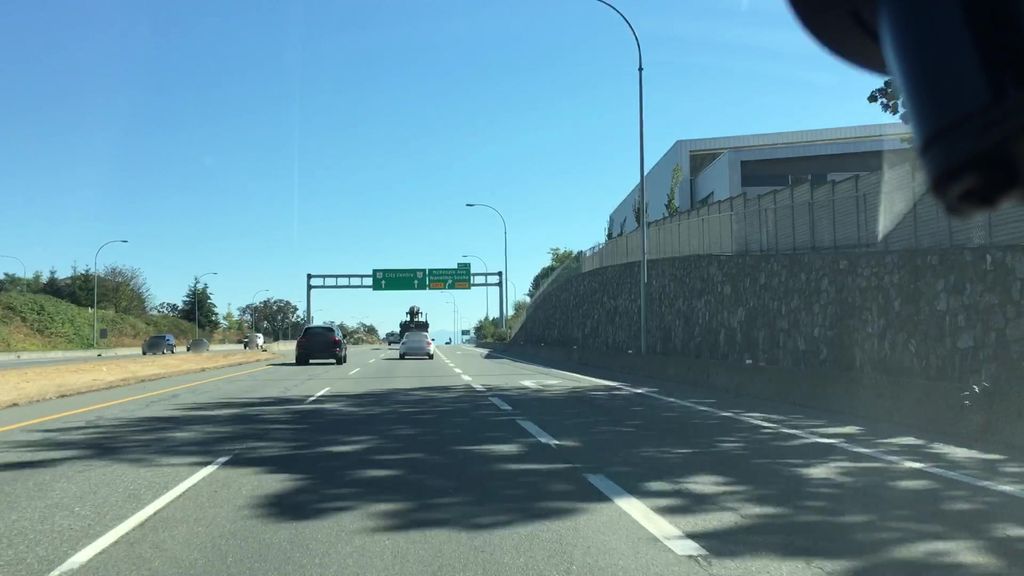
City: victoria